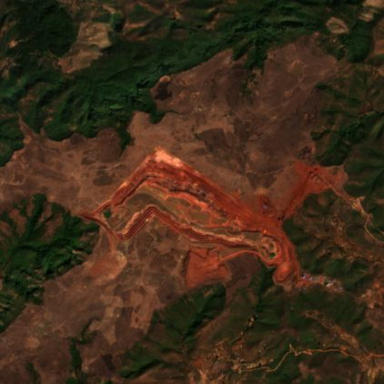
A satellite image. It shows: Quarry area.